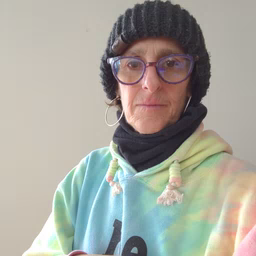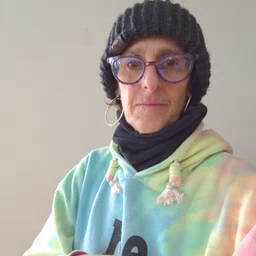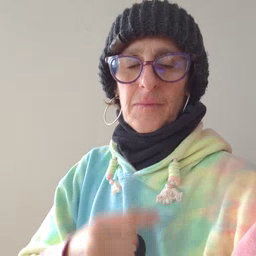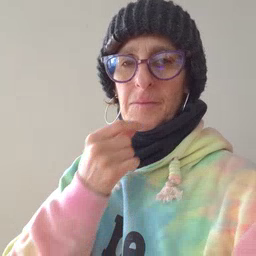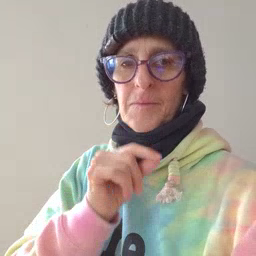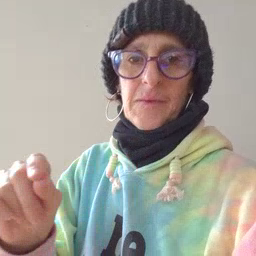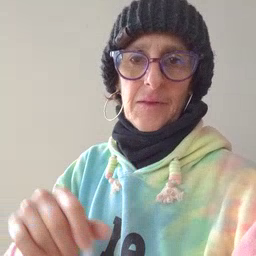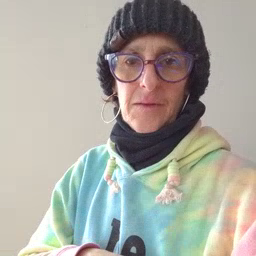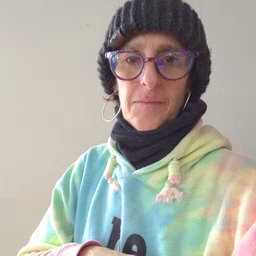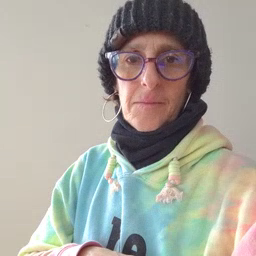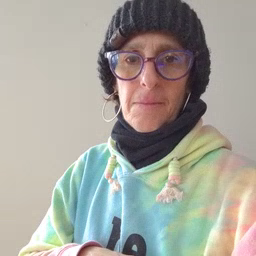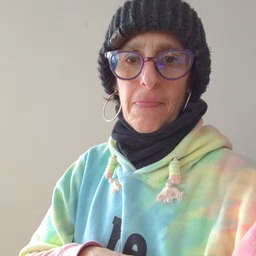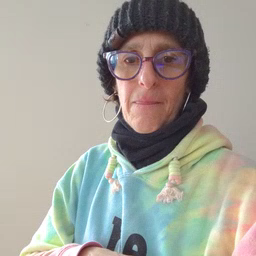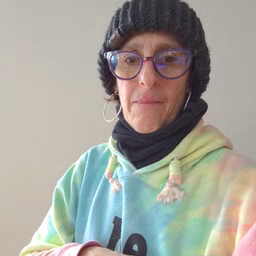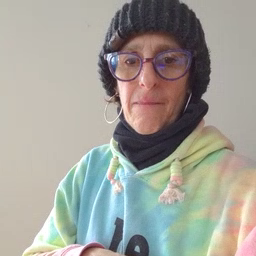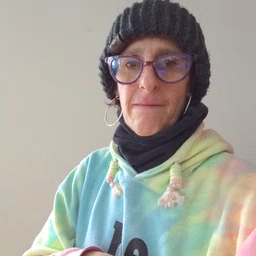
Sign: pen